Question: Is there a way to click OK button on system dialog from applescript? Currently I have made all my workflow on it and only closing that dialog part is missing.
Dialog appears on Safari app (since I make my script to work on Safari) when button "stop reminders" clicked via Javascript function. It's confirmation dialog for destructive action (stoping reminders).

'''
clickId("stop reminders button id") --clicking on button I need
delay 2 -- making sure that dialog has enough time to appear
pressEnterButton() --just trying to close it
to clickId(theId)
tell application "Safari"
do JavaScript "document.getElementById('" & theId & "').click();" in document 1
end tell
end clickId
to pressEnterButton()
tell application "System Events"
keystroke return
end tell
end pressEnterButton
'''
that's how I try to do it now, but it not works that way (it's sad, because when I press "enter" on keyboard, it works as it should and dismisses dialog).
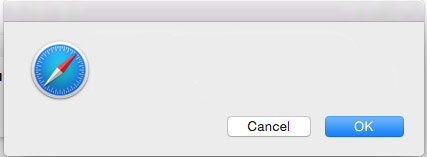
Answer: @ShooTeKo had a good point about wrapping the dialog part of the code in a
'ignoring application responses' block
This does work with your existing code.
I tested using a adjusted html - javascript code snippet from <URL>
( I added an id to the button. )
The html page to test on is:
'''
<!DOCTYPE html>
<html>
<body>
<p>Click the button to demonstrate the prompt box.</p>
<button id="myBtn" type="button"" onclick="myFunction()">Try it</button>
<p id="demo"></p>
<script>
function myFunction() {
var person = prompt("Please enter your name", "Harry Potter");
if (person != null) {
document.getElementById("demo").innerHTML =
"Hello " + person + "! How are you today?";
}
}
</script>
</body>
</html>
'''
And you code adjusted.
'''
clickId("myBtn") --clicking on button I need
delay 2 -- making sure that dialog has enough time to appear
pressEnterButton() --just trying to close it
to clickId(theId)
tell application "Safari"
ignoring application responses
activate
do JavaScript "document.getElementById('" & theId & "').click()" in document 1
end ignoring
end tell
end clickId
to pressEnterButton()
tell application "System Events"
keystroke return
end tell
end pressEnterButton
'''